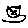
Label: cat